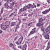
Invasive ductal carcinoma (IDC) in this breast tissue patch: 1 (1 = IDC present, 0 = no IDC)